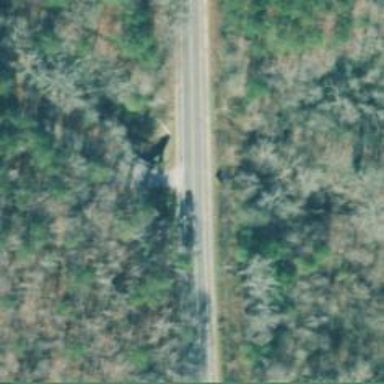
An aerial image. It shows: Culvert tunnel.